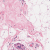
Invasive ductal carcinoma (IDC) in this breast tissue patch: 0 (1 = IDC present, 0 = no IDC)